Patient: sex F, age 63
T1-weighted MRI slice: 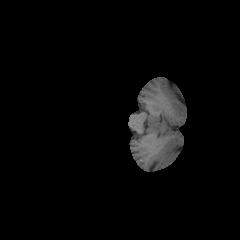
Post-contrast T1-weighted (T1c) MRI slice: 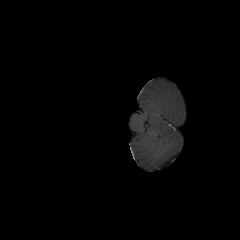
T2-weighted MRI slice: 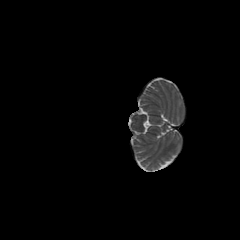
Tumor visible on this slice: no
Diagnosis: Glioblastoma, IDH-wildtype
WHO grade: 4